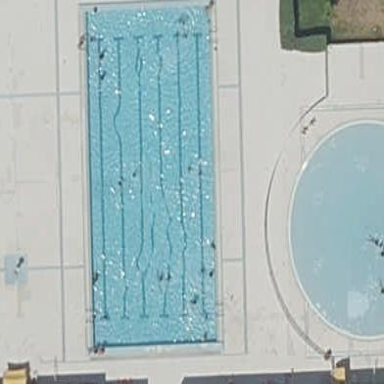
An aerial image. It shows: Outdoor leisure land with swimming pool and soccer field.